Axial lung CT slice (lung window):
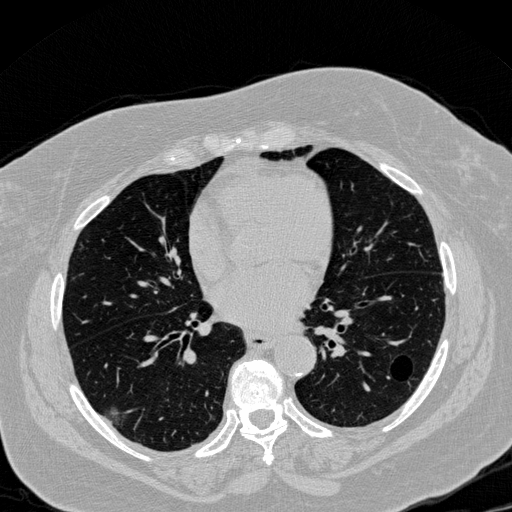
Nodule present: yes
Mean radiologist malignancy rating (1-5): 2.5